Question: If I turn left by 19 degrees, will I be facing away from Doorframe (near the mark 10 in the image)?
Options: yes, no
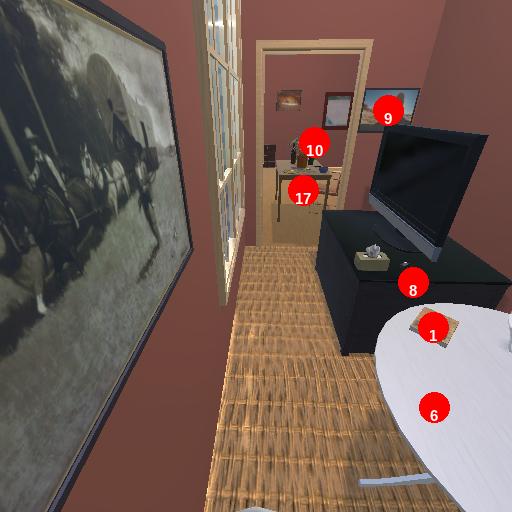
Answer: yes